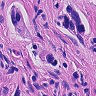
Metastatic tissue present: yes